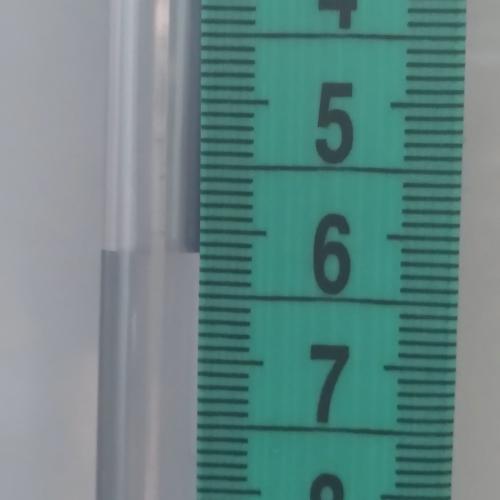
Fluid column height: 6.2 cm